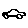
Label: car